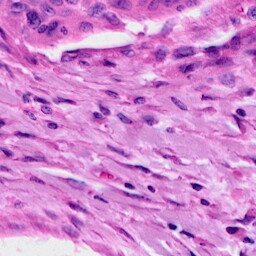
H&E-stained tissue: Cervix